Field crop: maize
Growth stage: 2
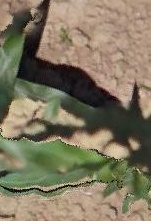
Species: maize